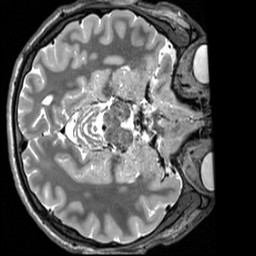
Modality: T2w
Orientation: axial
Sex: male